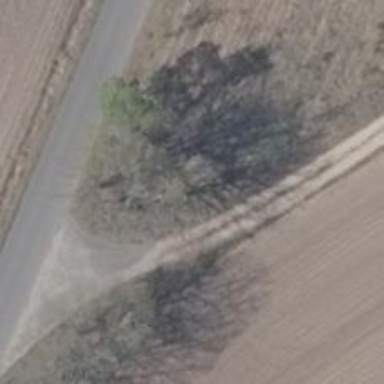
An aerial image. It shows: Emergency access point on the road.